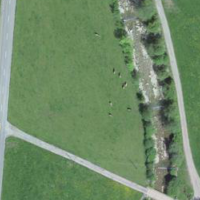
EUNIS habitat code: 24
Species observed at this site:
Trifolium pratense
Corylus avellana